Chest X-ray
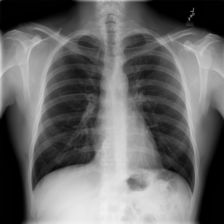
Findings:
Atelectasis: negative
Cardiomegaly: negative
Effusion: negative
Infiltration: negative
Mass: negative
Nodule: negative
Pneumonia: negative
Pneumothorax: negative
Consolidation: negative
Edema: negative
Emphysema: negative
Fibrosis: negative
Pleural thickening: negative
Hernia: negative